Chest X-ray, AP view. Patient: 49 years old, sex M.
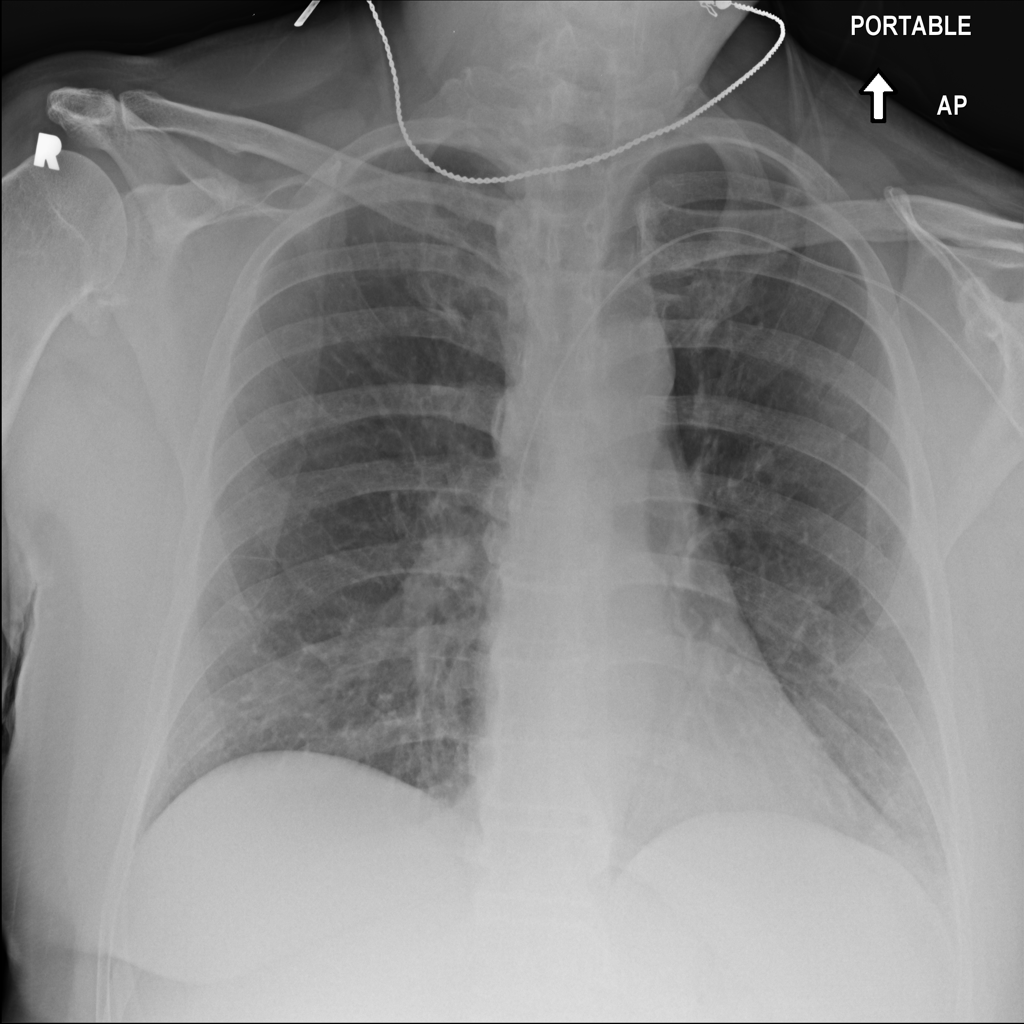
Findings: No Finding